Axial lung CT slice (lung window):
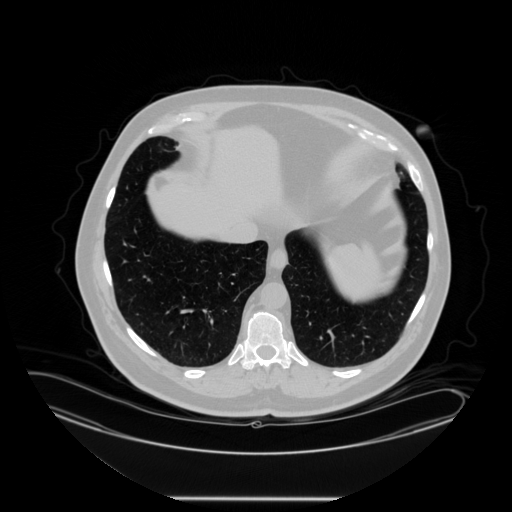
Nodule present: no